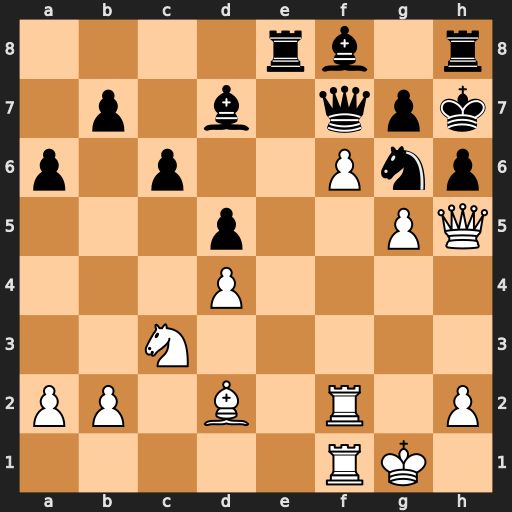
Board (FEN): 4rb1r/1p1b1qpk/p1p2Pnp/3p2PQ/3P4/2N5/PP1B1R1P/5RK1
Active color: w
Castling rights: -
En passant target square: -
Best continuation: fxg7 Qxg7 Rf7 Re7 Rxg7+